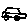
Label: car